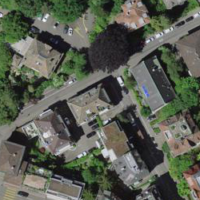
EUNIS habitat code: 54
Species observed at this site:
Allium ursinum
Lamium galeobdolon
Acer campestre